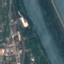
Land use / land cover: River